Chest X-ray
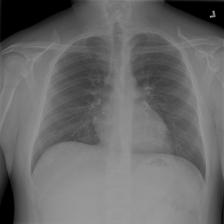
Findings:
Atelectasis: negative
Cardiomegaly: negative
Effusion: negative
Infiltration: positive
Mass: negative
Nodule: negative
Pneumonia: negative
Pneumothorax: negative
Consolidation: negative
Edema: negative
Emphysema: negative
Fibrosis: negative
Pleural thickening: negative
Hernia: negative